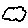
Label: cloud